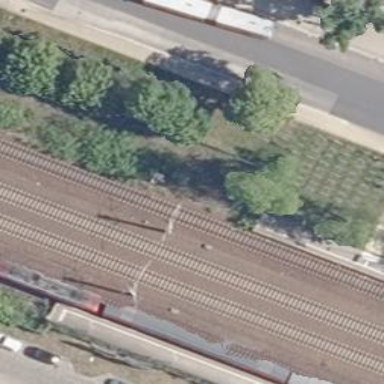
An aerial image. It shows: Railway signal.